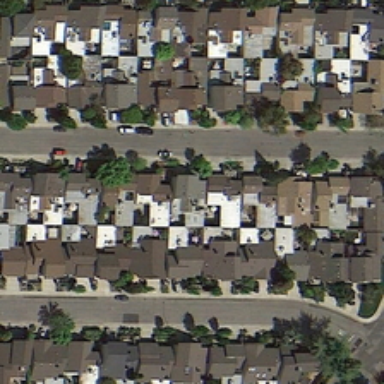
Many buildings and some green trees are in a dense residential area .